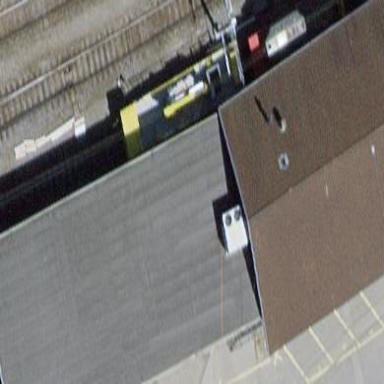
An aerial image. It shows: Warehouse.